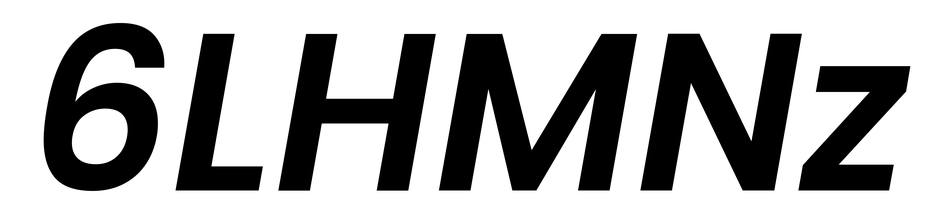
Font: Poppins-SemiBoldItalic